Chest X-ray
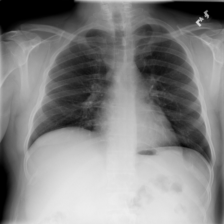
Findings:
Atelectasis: negative
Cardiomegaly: negative
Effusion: negative
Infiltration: negative
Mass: negative
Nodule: negative
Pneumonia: negative
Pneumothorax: negative
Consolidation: negative
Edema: negative
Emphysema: negative
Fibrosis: negative
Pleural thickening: negative
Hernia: negative